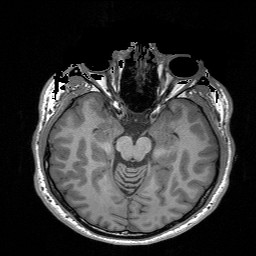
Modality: T1w
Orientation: coronal